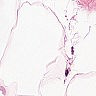
Metastatic tissue present: no